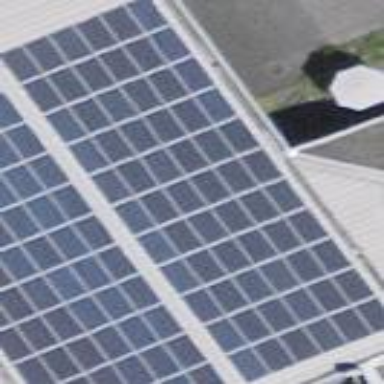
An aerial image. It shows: Solar power generator with photovoltaic panels.